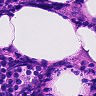
Metastatic tissue present: no